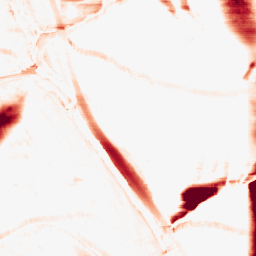
Category: morphological
Decomposition family: morphological_rect
Decomposition parameters: operation: opening
width: 50
height: 10
Upsampling method: sinc_blackman
Upsampling parameters: scale: 2
kernel_size: 16
Upsampling scale: 2